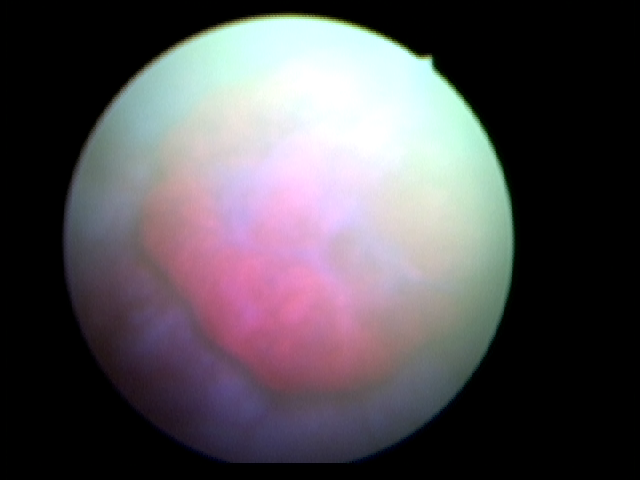
Modality: BLC
Class: Malignant
Subclass: HighGradePapillary
Lesion: L1
Stage: T1
Morphology: Papillary
Bladder cancer association: Yes